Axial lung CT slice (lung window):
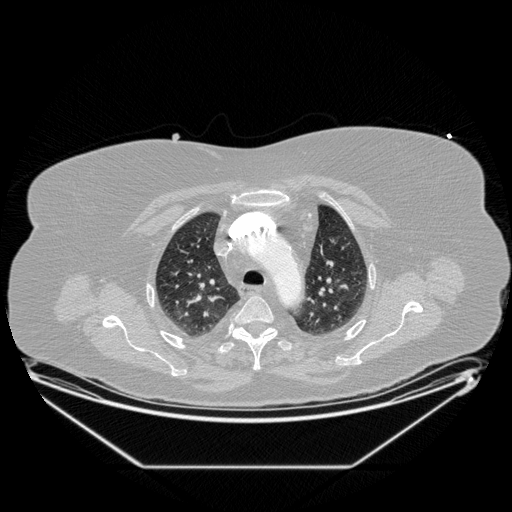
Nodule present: no